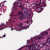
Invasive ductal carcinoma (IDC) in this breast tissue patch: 0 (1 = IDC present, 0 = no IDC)